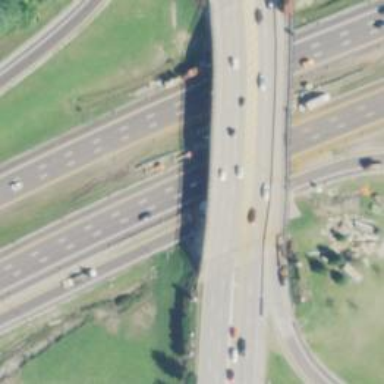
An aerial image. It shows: Motorway link bridge.